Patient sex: M
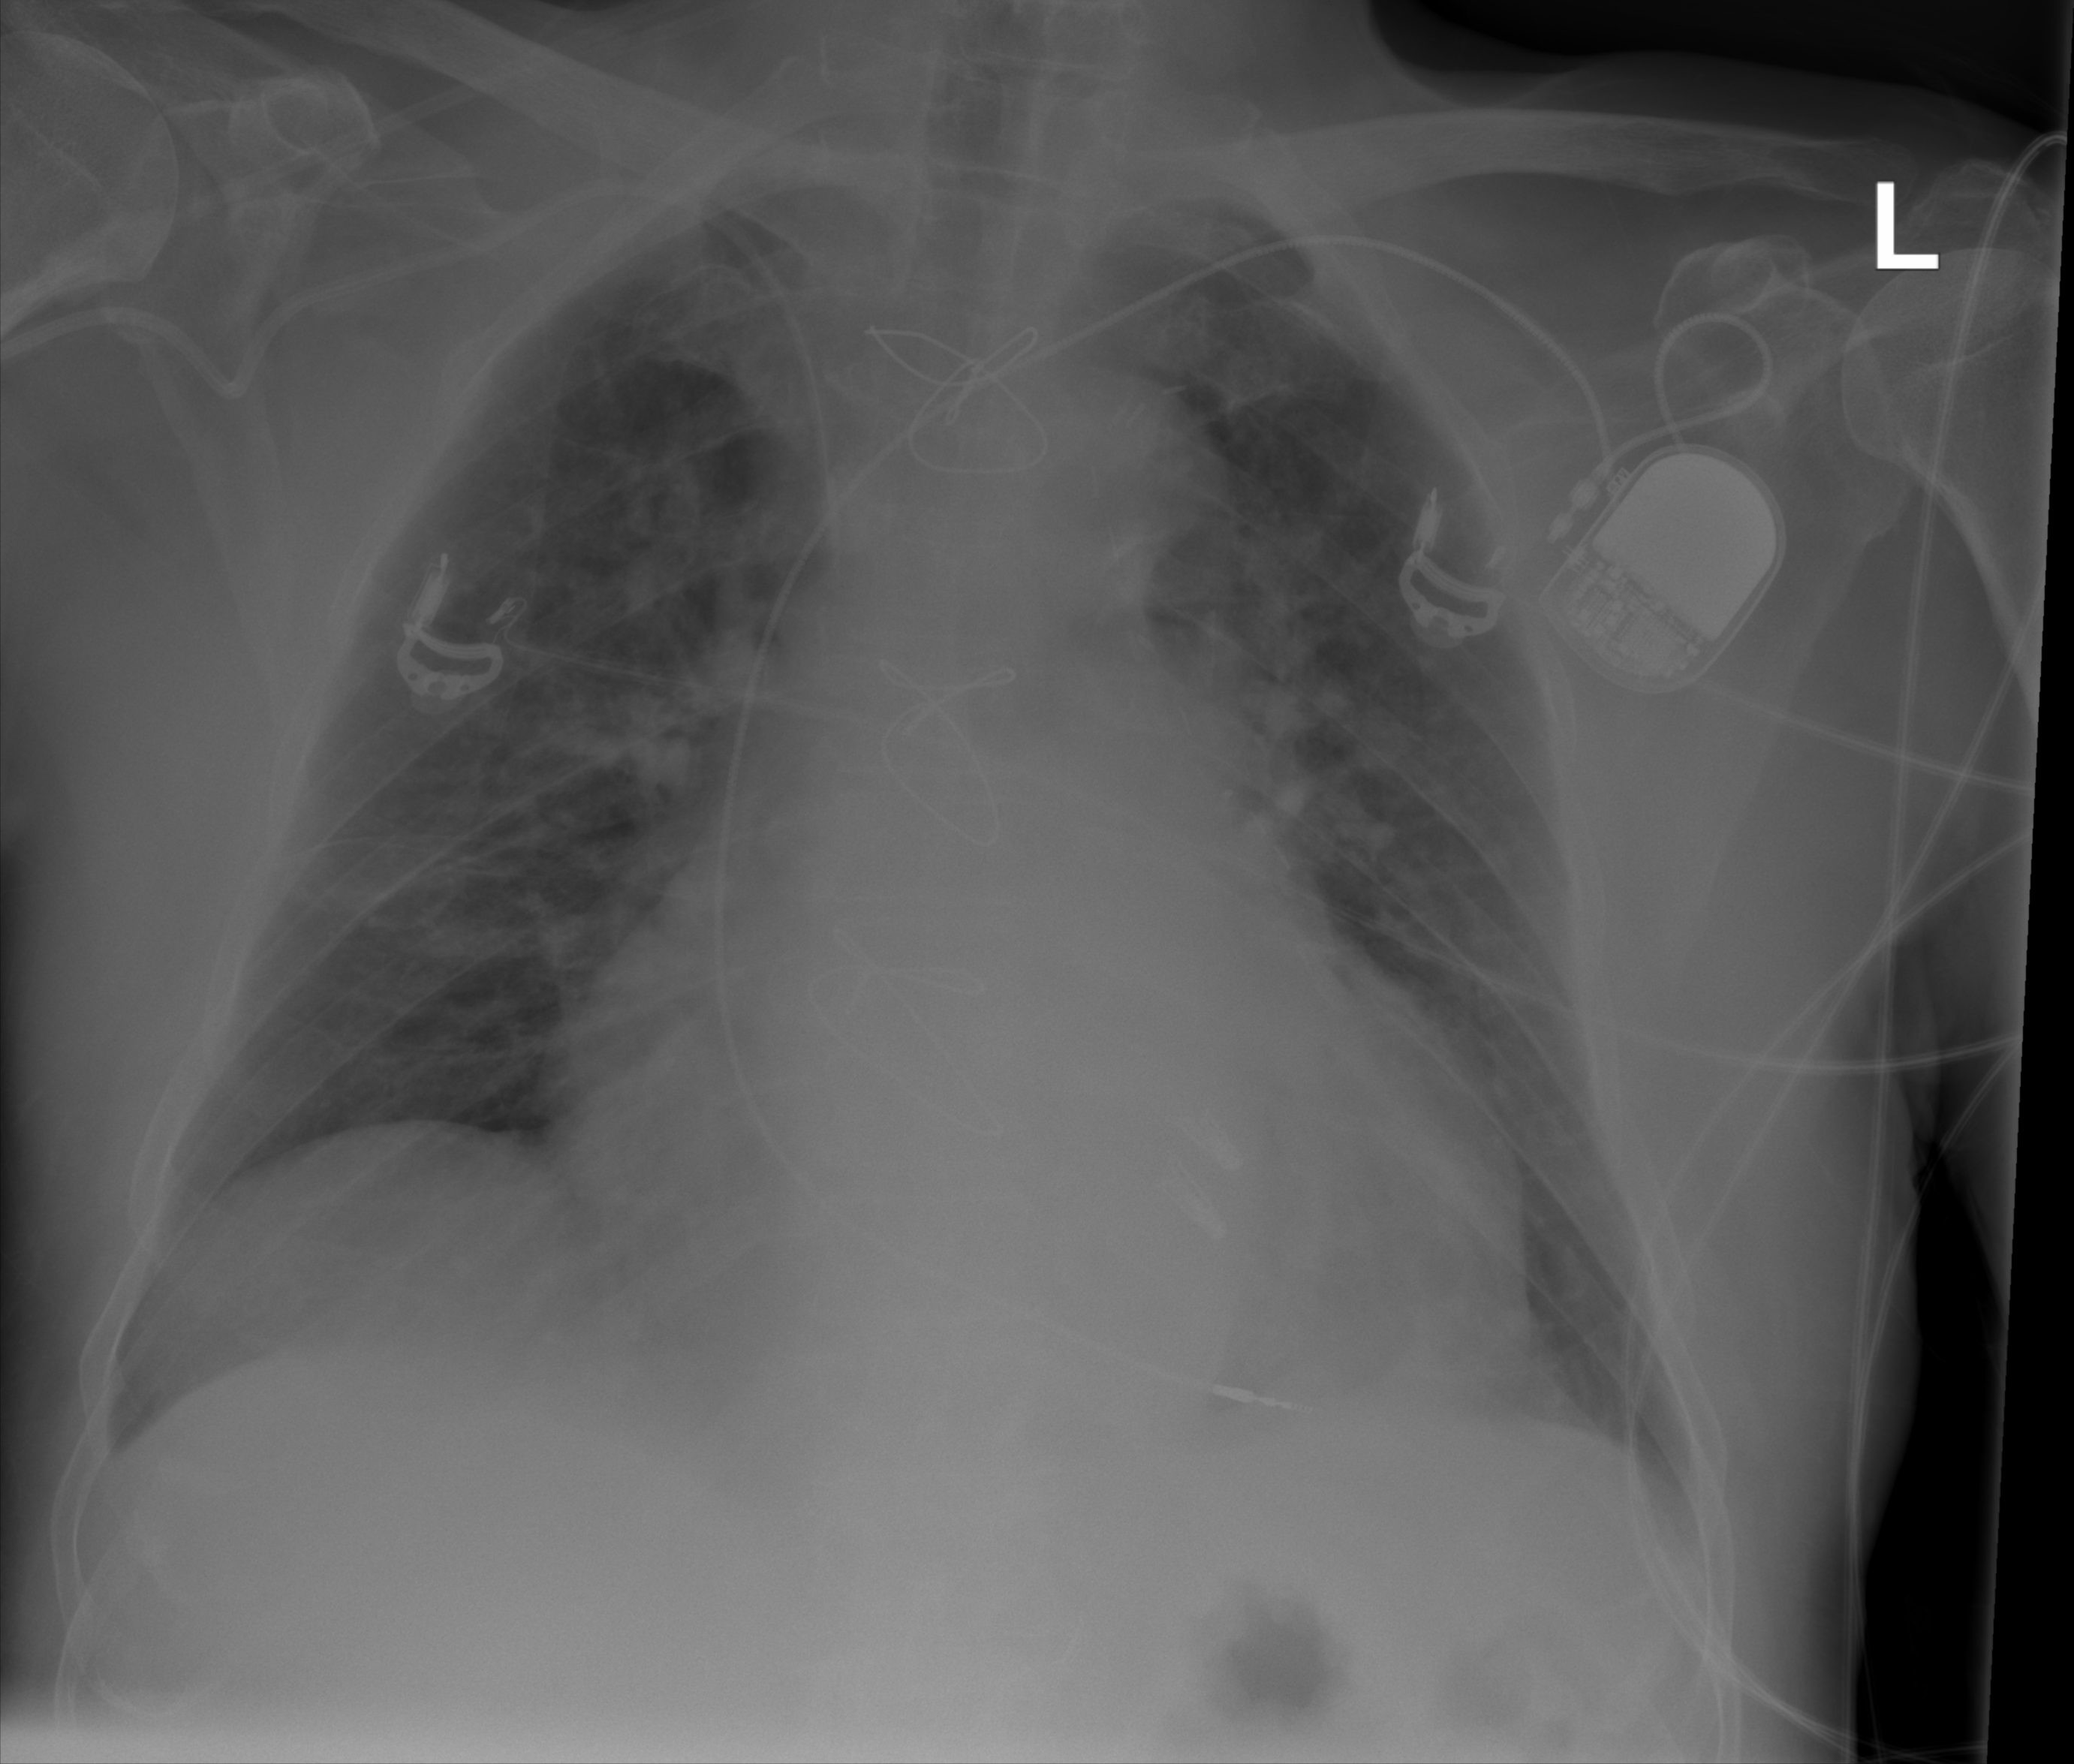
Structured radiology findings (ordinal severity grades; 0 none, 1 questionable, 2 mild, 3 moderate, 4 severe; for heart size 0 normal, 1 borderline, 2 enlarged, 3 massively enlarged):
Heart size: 2
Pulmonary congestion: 0
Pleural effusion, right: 0
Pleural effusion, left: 2
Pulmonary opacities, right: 0
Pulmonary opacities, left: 0
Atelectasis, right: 0
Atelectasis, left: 0